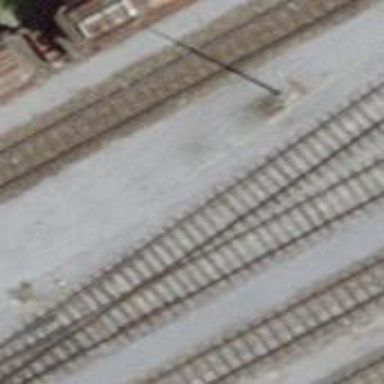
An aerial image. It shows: Disused railway yard with one track and contact line electrification.